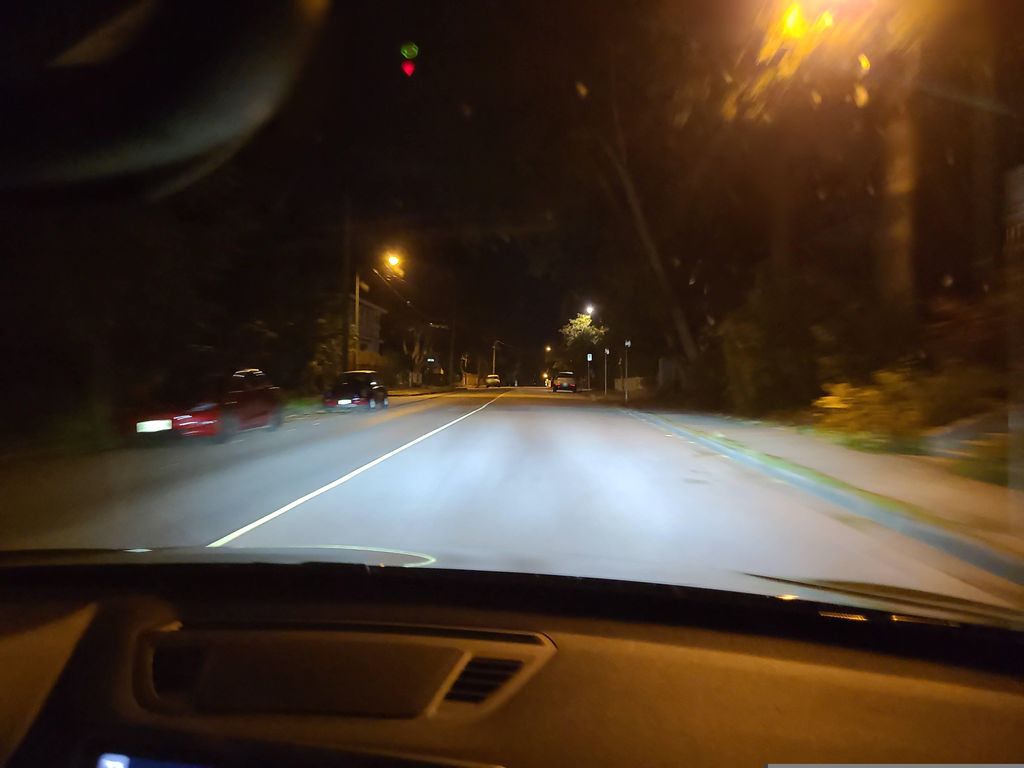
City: vancouver